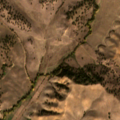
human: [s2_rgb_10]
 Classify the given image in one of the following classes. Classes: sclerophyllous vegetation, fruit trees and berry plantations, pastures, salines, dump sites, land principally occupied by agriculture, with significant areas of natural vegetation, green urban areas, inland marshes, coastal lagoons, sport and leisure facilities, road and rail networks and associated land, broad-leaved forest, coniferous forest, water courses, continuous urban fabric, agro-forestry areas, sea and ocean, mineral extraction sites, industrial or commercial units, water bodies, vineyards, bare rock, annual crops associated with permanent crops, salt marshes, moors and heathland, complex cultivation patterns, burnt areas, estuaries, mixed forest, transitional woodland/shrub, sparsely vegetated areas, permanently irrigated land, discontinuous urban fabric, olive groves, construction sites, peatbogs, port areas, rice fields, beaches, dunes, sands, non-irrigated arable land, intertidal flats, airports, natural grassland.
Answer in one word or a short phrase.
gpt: non-irrigated arable land, permanently irrigated land, agro-forestry areas